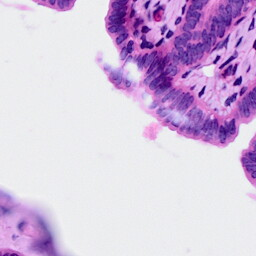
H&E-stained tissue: Ovarian